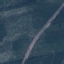
Land use / land cover class: Highway